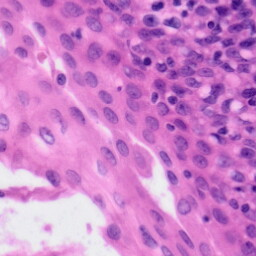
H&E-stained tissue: Tonsil